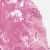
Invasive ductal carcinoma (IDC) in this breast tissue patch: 0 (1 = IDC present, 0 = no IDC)